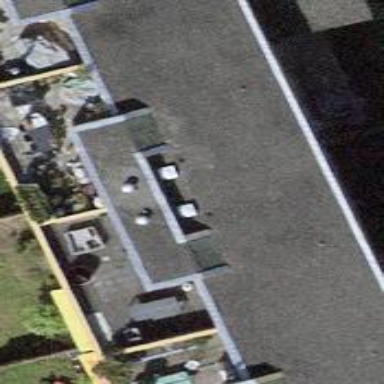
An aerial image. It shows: Residential building.